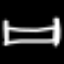
Label: bed